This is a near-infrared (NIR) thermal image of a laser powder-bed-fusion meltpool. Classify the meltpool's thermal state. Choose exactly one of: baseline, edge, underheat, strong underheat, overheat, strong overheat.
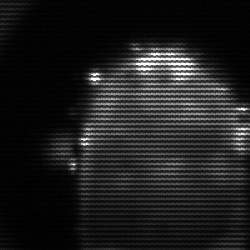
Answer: baseline